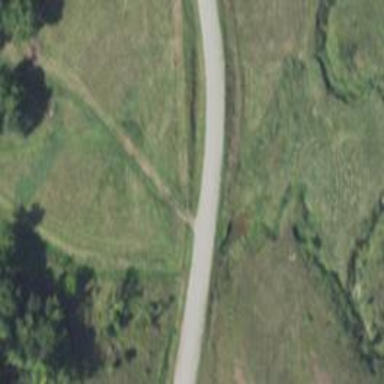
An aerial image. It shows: Culvert tunnel.